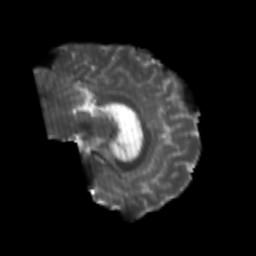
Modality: T2w
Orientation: sagittal
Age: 25
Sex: male
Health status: healthy
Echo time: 0.074 s